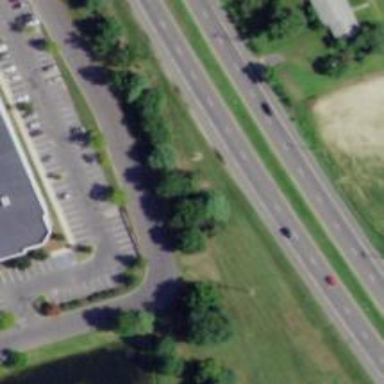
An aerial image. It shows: Trunk highway.